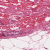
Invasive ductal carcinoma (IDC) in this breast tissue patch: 0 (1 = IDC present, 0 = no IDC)